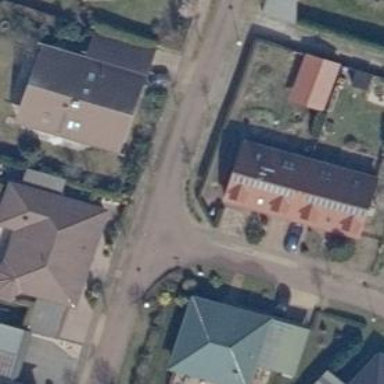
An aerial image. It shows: Semi-detached house with gabled roof.